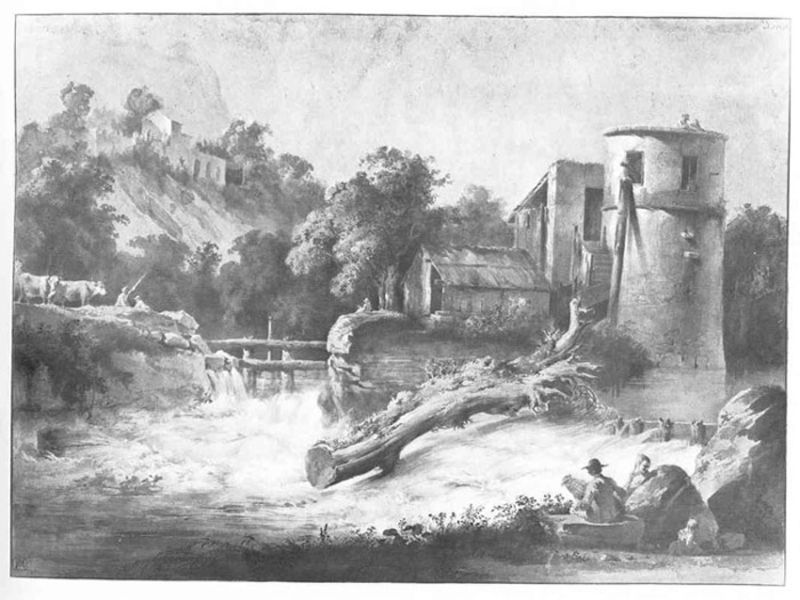
Titel: Flußlandschaft bei L'Arbresle im Lyonnais
Künstler: Jean Jacques de Boissieu
Standort: Karlsruhe
Institution: Staatliche Kunsthalle Karlsruhe
Schlagwörter: baum, berg, dunkel, felsen, gemälde, himmel, laub, mann, schatten, wasser, weiß, wolken, aquarell, bäume, fluss, landschaft, menschen, mädchen, see, sitzen, stadt, ufer, blumen, fenster, frau, grau, hell, holz, hut, licht, männer, schwarz, tür, zeichnung, dach, gebäude, gras, haus, hund, tiere, weg, wiese, zaun, leute, alt, mensch, stein, steine, ast, bach, baumstamm, gräser, häuser, hügel, kühe, mühle, natur, stamm, vieh, weide, brücke, busch, büsche, hütte, kanal, kirche, sonne, sträucher, hochwasser, sitzend, familie, kind, pflanzen, wald, wasserfall, anhöhe, bauern, boot, kinder, rund, turm, weiher, gischt, wellen, papier, italien, man, stab, studie, abhang, berge, fels, gebirge, hang, dorf, dächer, mauer, grafik, herde, kuh, rind, bauernhof, hof, idylle, rast, bank, damm, reißend, romantik, schaum, strom, wehr, beobachter, flut, staffage, steg, treppe, wild, maler, balken, bauer, schneise, vanitas, ruine, lamm, rinder, schaf, burg, höhe, scheune, wurzel, alpen, idyll, druck, radierung, stich, schwarzweiß, angel, bleistift, treiber, stift, gemäuer, ländlich, holzhütte, romantisch, stall, wäldchen, brocken, überschwemmung, tur, kupferstich, toben, zeihnung, schafe, ochse, ochsen, stier, stiere, hirte, hirten, schäfer, rasten, gefallen, verfallen, speicher, gefällt, silo, gouache, himmer, schleuse, gra, wassermühle, furt, kinde, ruinenlandschaft, runie, wasserturm, tobend, schäumend, staudamm, stau, schnelle, bbaum, schaff, getreidespeicher, baumriese, brükce, stauwehr, a, naturszene, hiommel, gefällter baum, steumauer, mühlee, flusd, brüücke, schäferw